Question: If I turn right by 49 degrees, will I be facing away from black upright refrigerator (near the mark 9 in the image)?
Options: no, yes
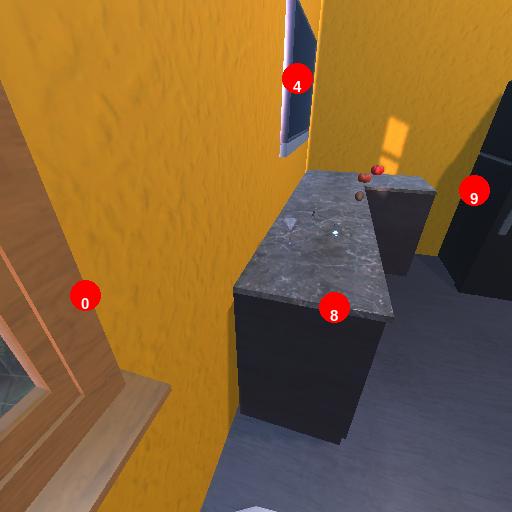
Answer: no